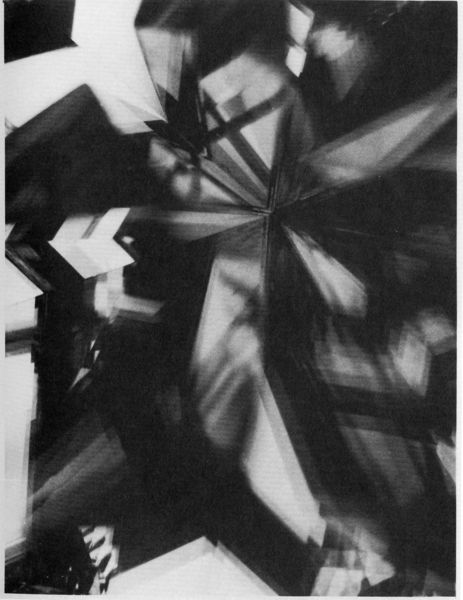
Titel: Vortograph
Künstler: Alvin Langdon Coburn
Standort: Rochester (New York)
Institution: Museum of Photography and Film
Schlagwörter: dunkel, schatten, weiß, bewegung, blume, grau, hell, kariert, licht, schwarz, gesicht, mühle, windmühle, gehen, papier, abstrakt, formen, unscharf, foto, fotografie, photographie, stern, strahlen, schwarz weiss, verwischt, zentrum, mittelpunkt, drehung, kreisel, schwerz, zentrifugal, photogramm, fotogram, bernd und anna blume